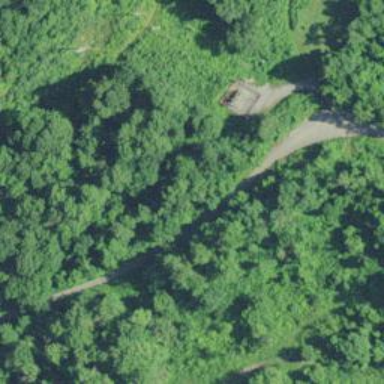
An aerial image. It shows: Abandoned railway.